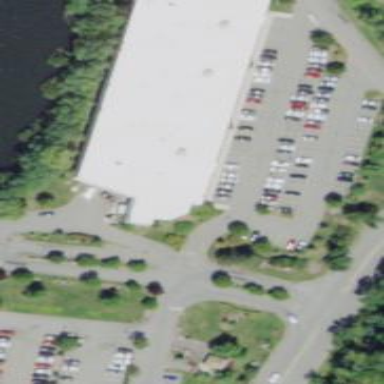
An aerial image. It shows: Service building.